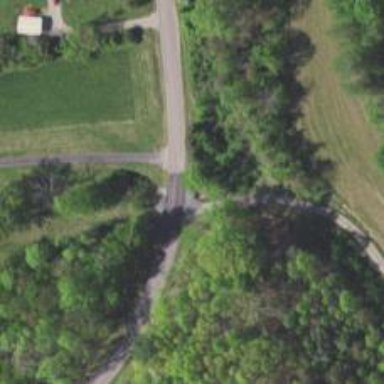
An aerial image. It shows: Culvert tunnel.